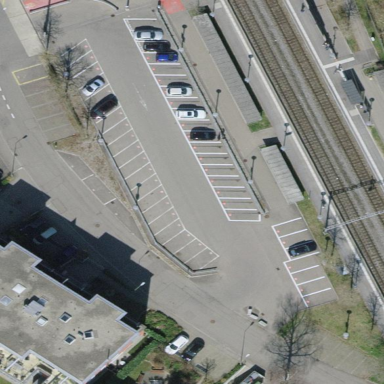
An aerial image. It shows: Parking area with surface.